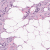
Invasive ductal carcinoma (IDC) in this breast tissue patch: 1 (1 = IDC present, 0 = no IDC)